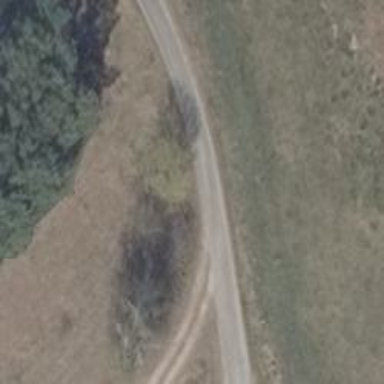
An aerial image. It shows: Asphalt service road.